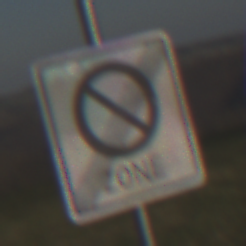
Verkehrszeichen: EndeEingeschraenktesHalteverbotZone
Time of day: MorningAfternoon
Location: Outdoor (Nature)
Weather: Clear
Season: Winter
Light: Natural